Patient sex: M
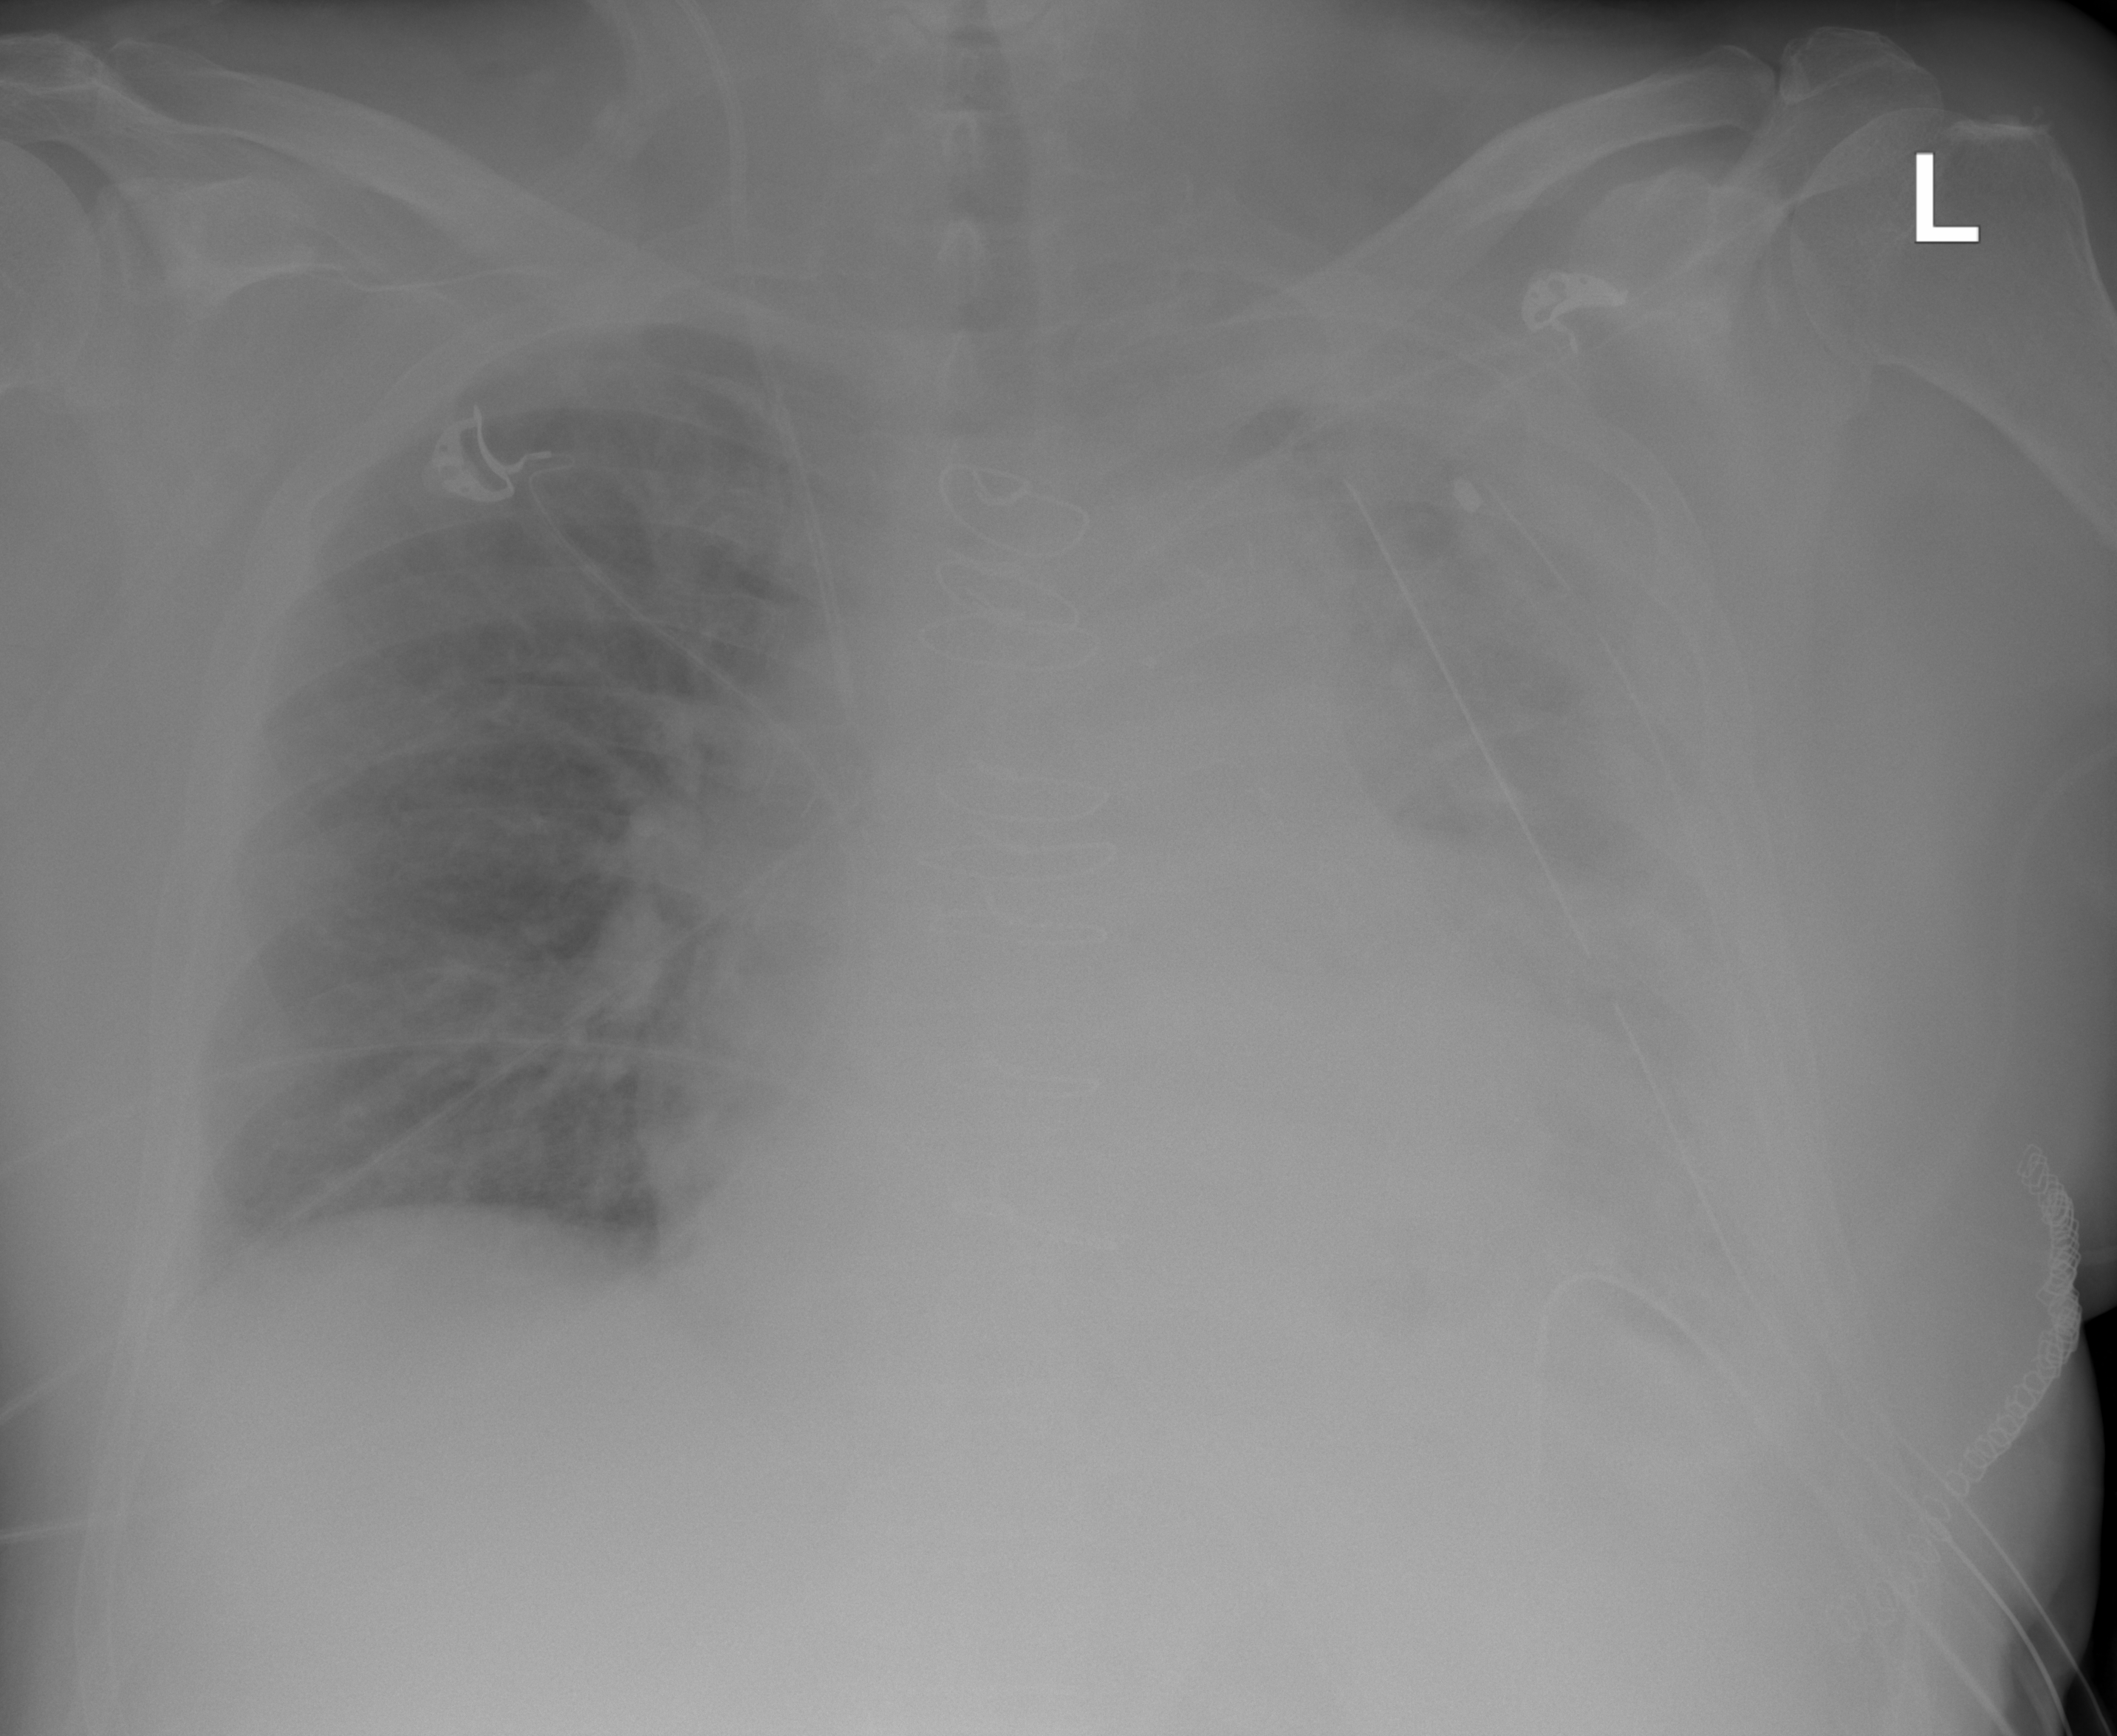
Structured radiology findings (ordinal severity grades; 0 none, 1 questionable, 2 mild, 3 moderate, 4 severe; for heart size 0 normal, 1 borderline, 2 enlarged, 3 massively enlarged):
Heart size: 2
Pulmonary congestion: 3
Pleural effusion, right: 0
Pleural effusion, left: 4
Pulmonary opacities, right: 2
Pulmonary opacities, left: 3
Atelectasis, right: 2
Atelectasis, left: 2